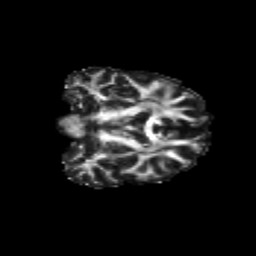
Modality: FA
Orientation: coronal
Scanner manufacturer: siemens
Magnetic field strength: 3 T
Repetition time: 9.2 s
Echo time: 0.084 s